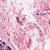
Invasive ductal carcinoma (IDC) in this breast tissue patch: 0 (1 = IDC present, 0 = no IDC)